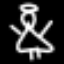
Label: angel